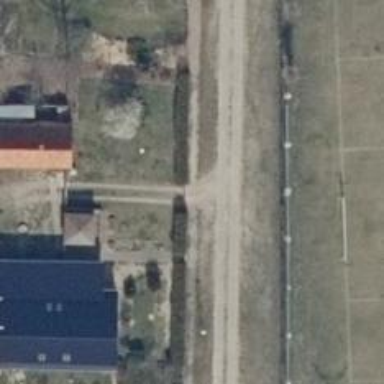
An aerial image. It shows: Driveway.